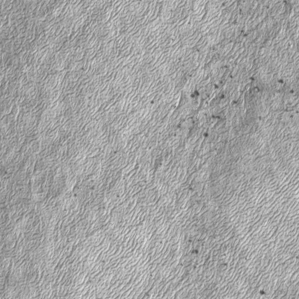
Label: frost